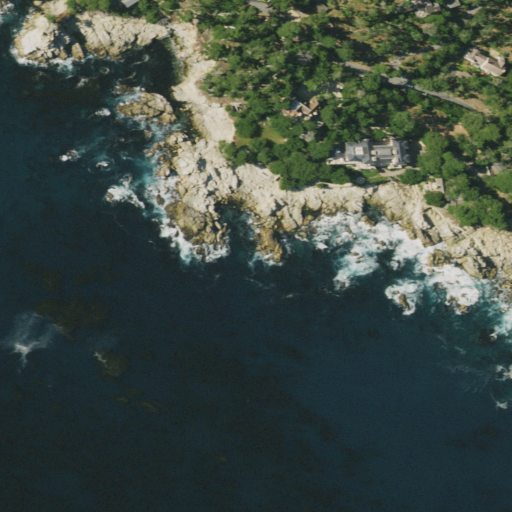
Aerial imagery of cape in California named Midway Point containing open water, herbaceous wetlands, open development, grassland, barren land, evergreen forest, low intensity development, medium intensity development, and shrub